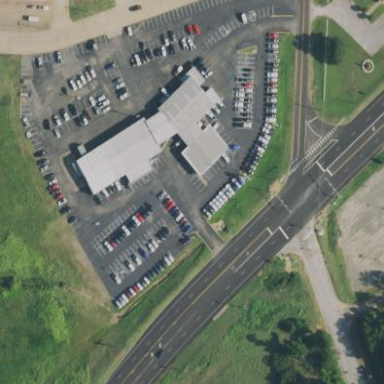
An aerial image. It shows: Car shop building.